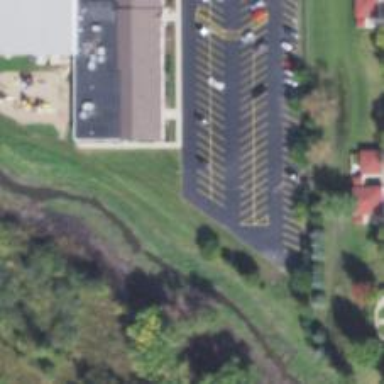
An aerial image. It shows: Asphalt road designated for service vehicles.